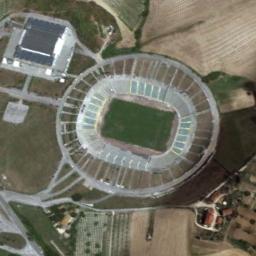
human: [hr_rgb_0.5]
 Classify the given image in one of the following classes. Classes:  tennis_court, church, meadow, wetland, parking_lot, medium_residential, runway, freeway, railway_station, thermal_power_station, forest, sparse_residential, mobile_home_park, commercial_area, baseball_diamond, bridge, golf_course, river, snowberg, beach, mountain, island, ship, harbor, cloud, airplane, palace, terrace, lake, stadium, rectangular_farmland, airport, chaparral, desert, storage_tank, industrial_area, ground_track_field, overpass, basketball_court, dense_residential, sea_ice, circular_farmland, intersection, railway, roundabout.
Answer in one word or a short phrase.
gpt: stadium